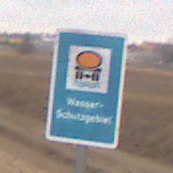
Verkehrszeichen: Wasserschutzgebiet
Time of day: Midday
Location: Outdoor (RoadRail)
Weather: Overcast
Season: NotSpecified
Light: Natural